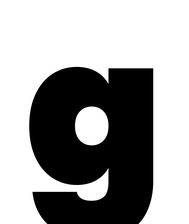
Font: Poppins-Black